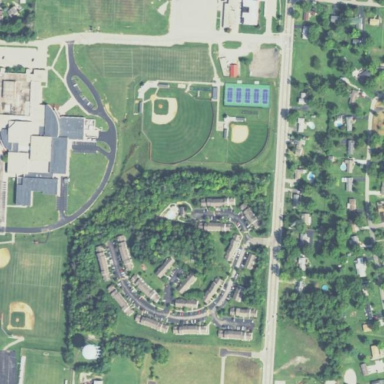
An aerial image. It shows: School.